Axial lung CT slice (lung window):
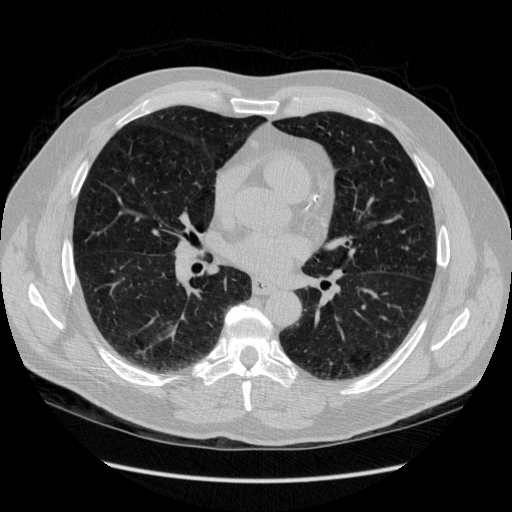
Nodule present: no